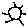
Label: sun